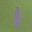
Label: 1